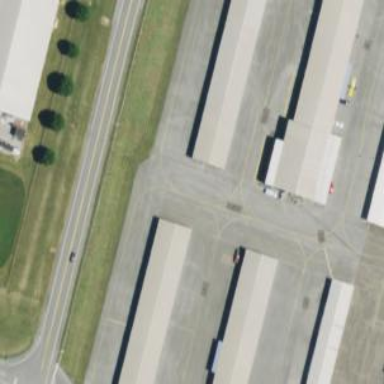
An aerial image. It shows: Image of taxiway at airport.